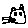
Label: cat